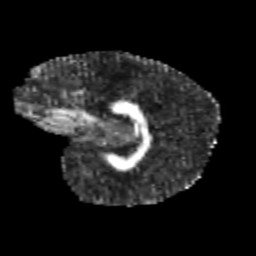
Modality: FA
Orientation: sagittal
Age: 9
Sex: female
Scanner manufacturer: siemens
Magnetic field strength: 3 T
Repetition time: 3.8 s
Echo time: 0.07 s